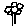
Label: flower